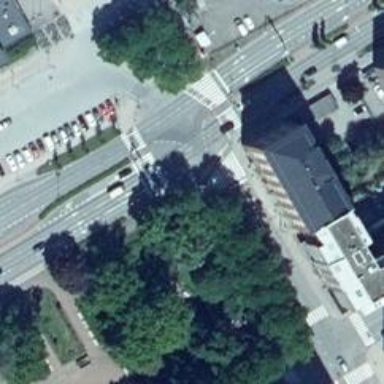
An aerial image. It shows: Marked crossing on asphalt cycleway road.